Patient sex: M
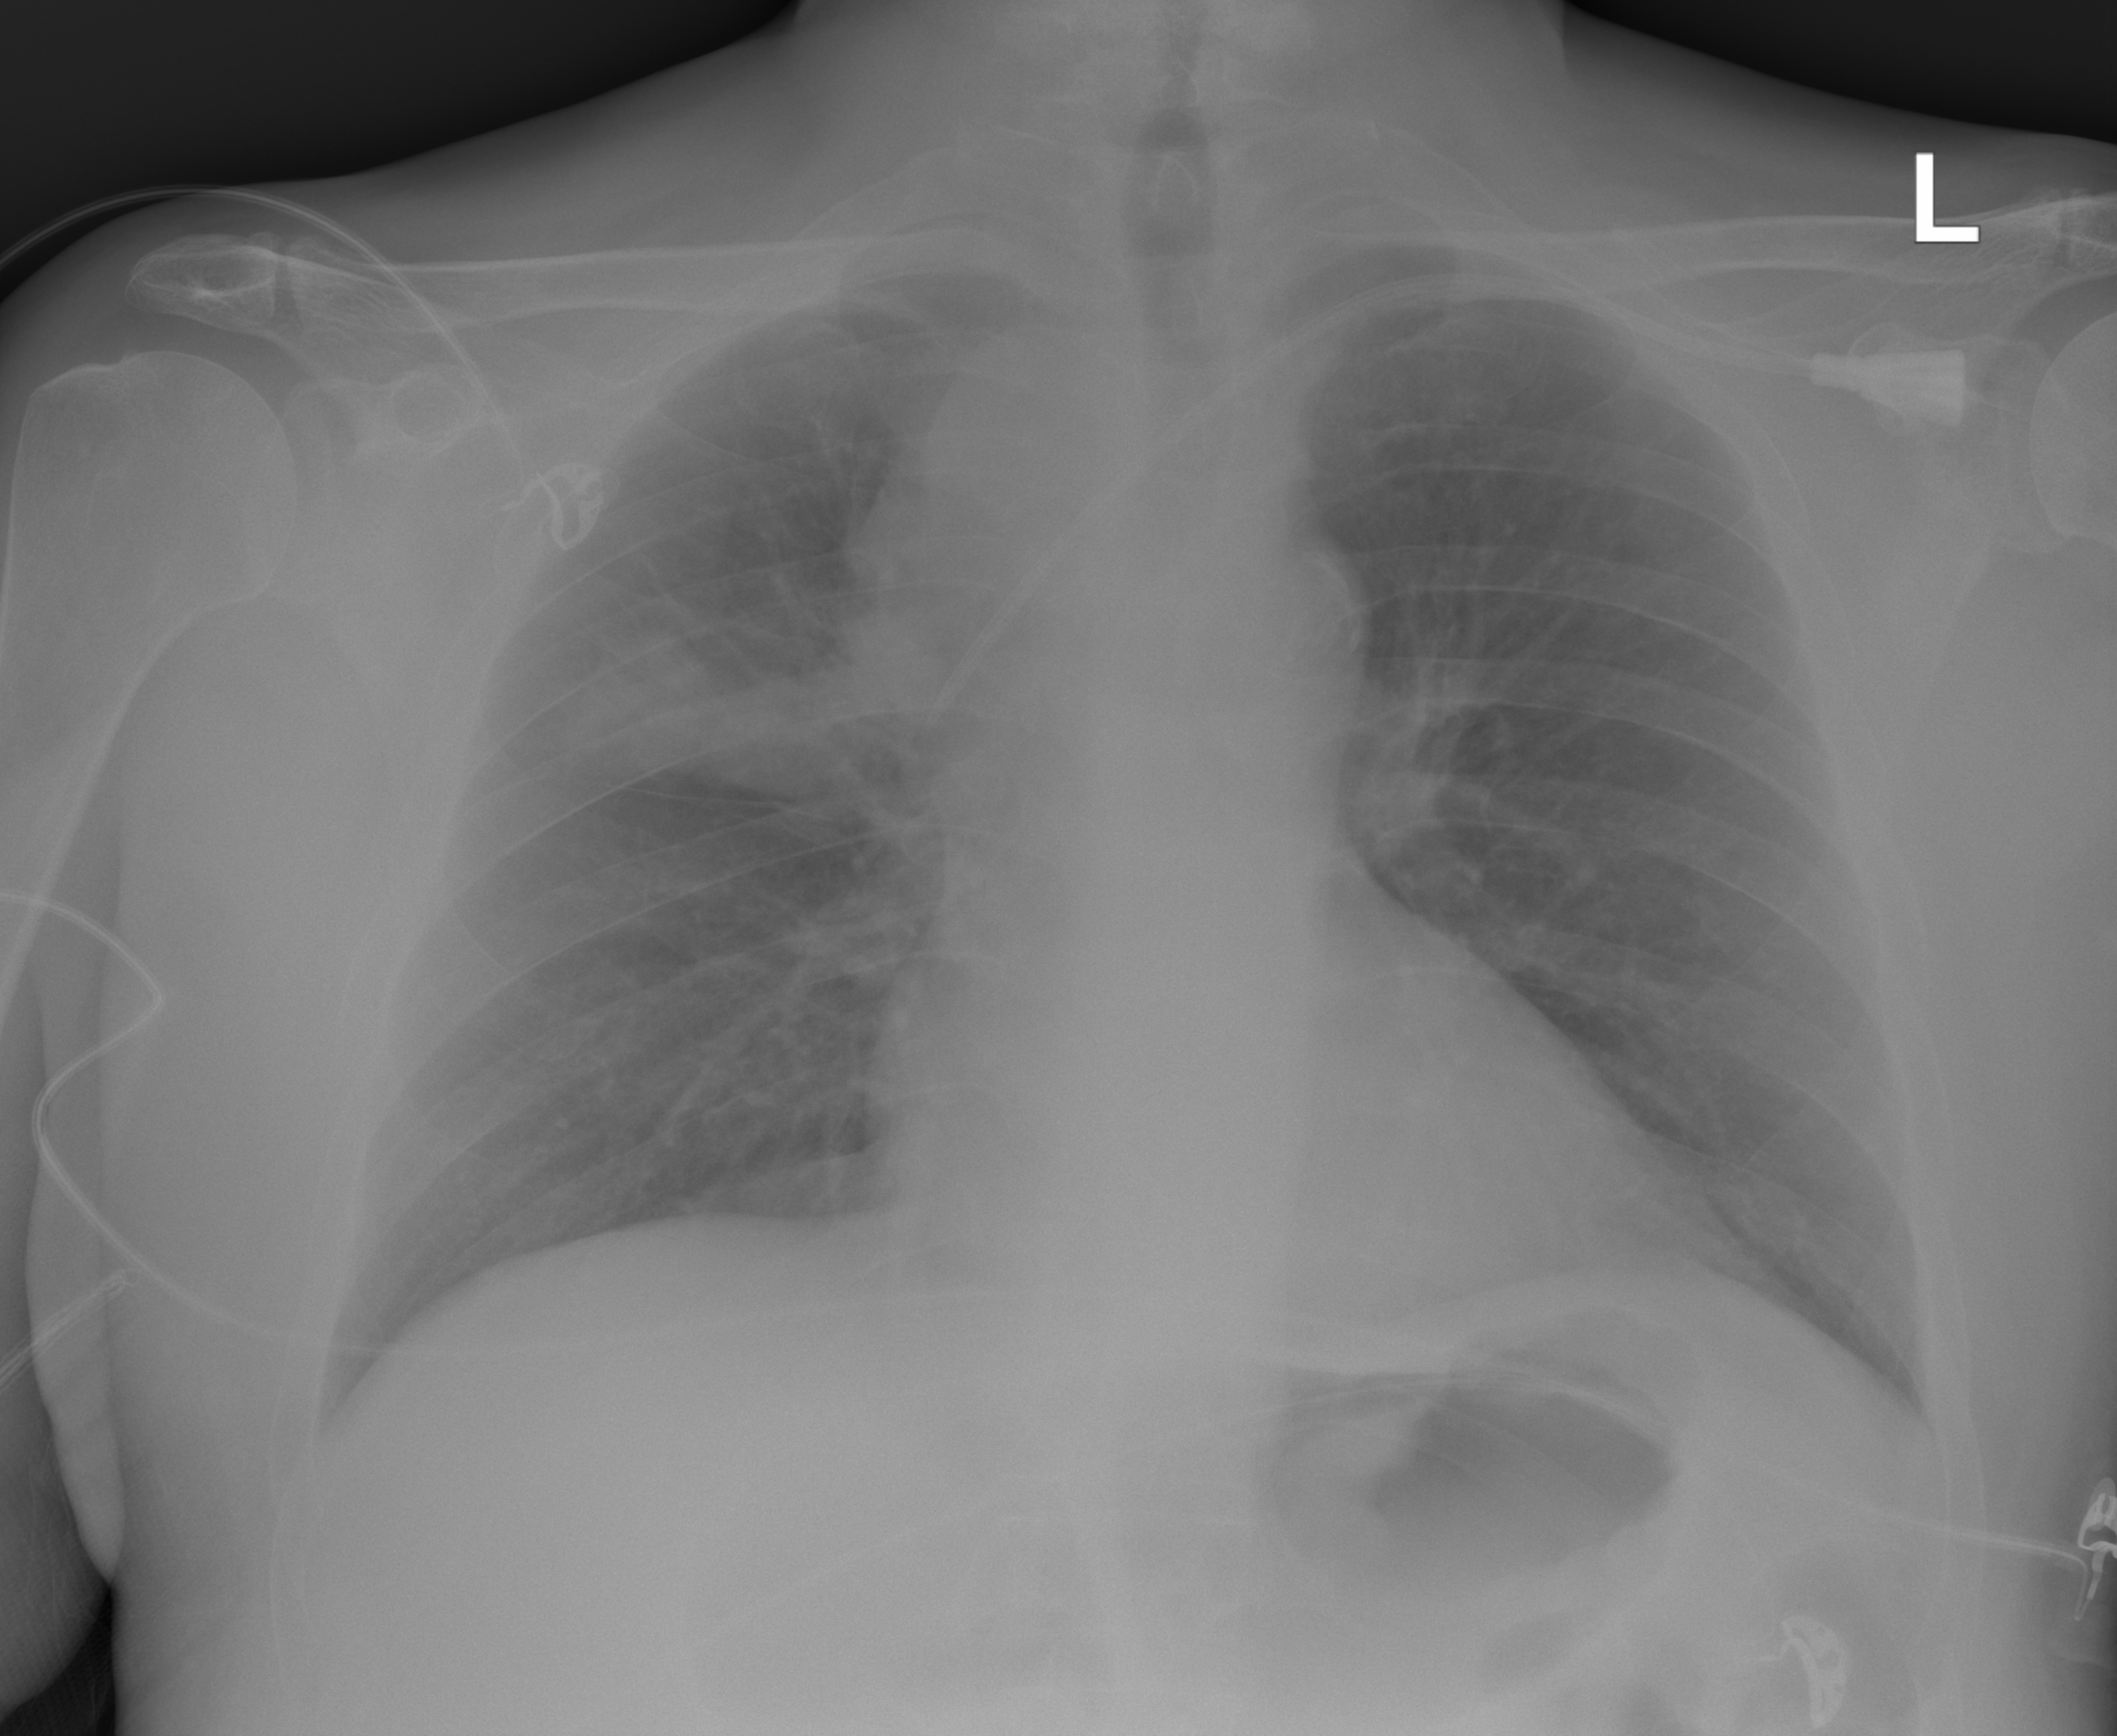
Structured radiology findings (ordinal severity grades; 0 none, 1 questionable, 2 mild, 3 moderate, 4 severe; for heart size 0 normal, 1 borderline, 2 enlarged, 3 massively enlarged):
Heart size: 0
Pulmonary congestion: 0
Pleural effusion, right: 0
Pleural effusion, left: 2
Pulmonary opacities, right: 0
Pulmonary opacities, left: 0
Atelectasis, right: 0
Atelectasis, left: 0